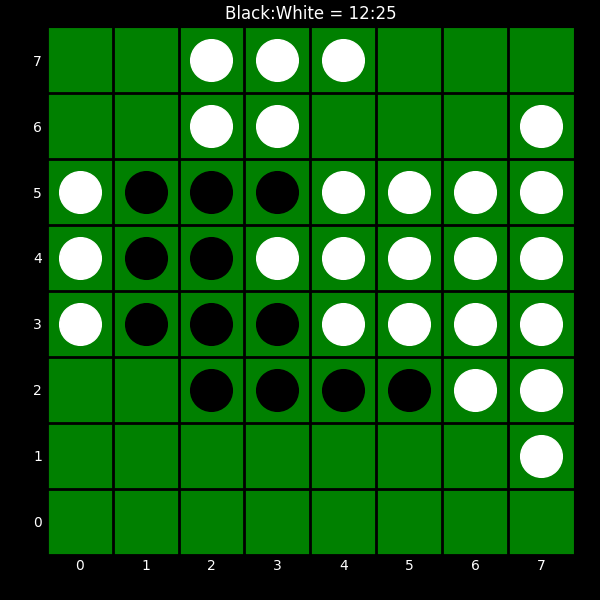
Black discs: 12
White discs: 25